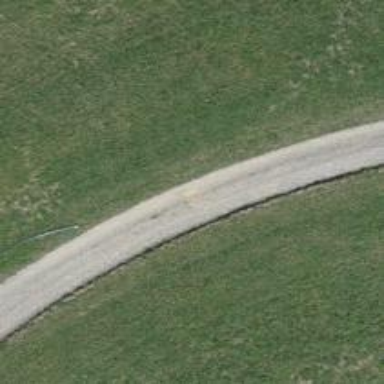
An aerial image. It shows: Track with grade 2 tracktype.